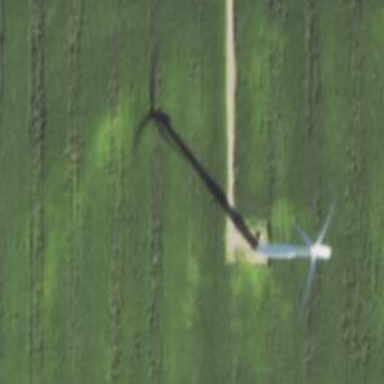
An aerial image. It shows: Wind power generator utilizing wind turbines.